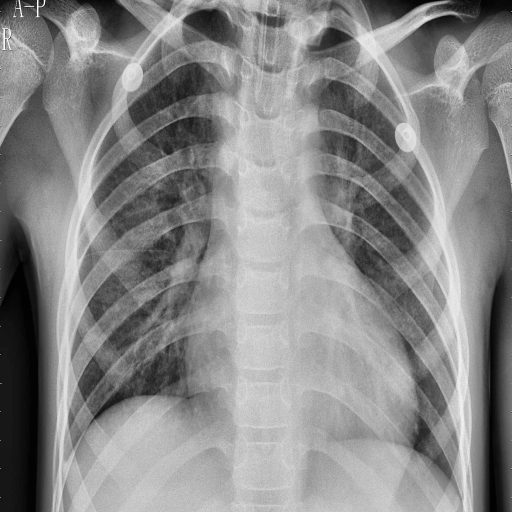
Finding: PNEUMONIA